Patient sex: M
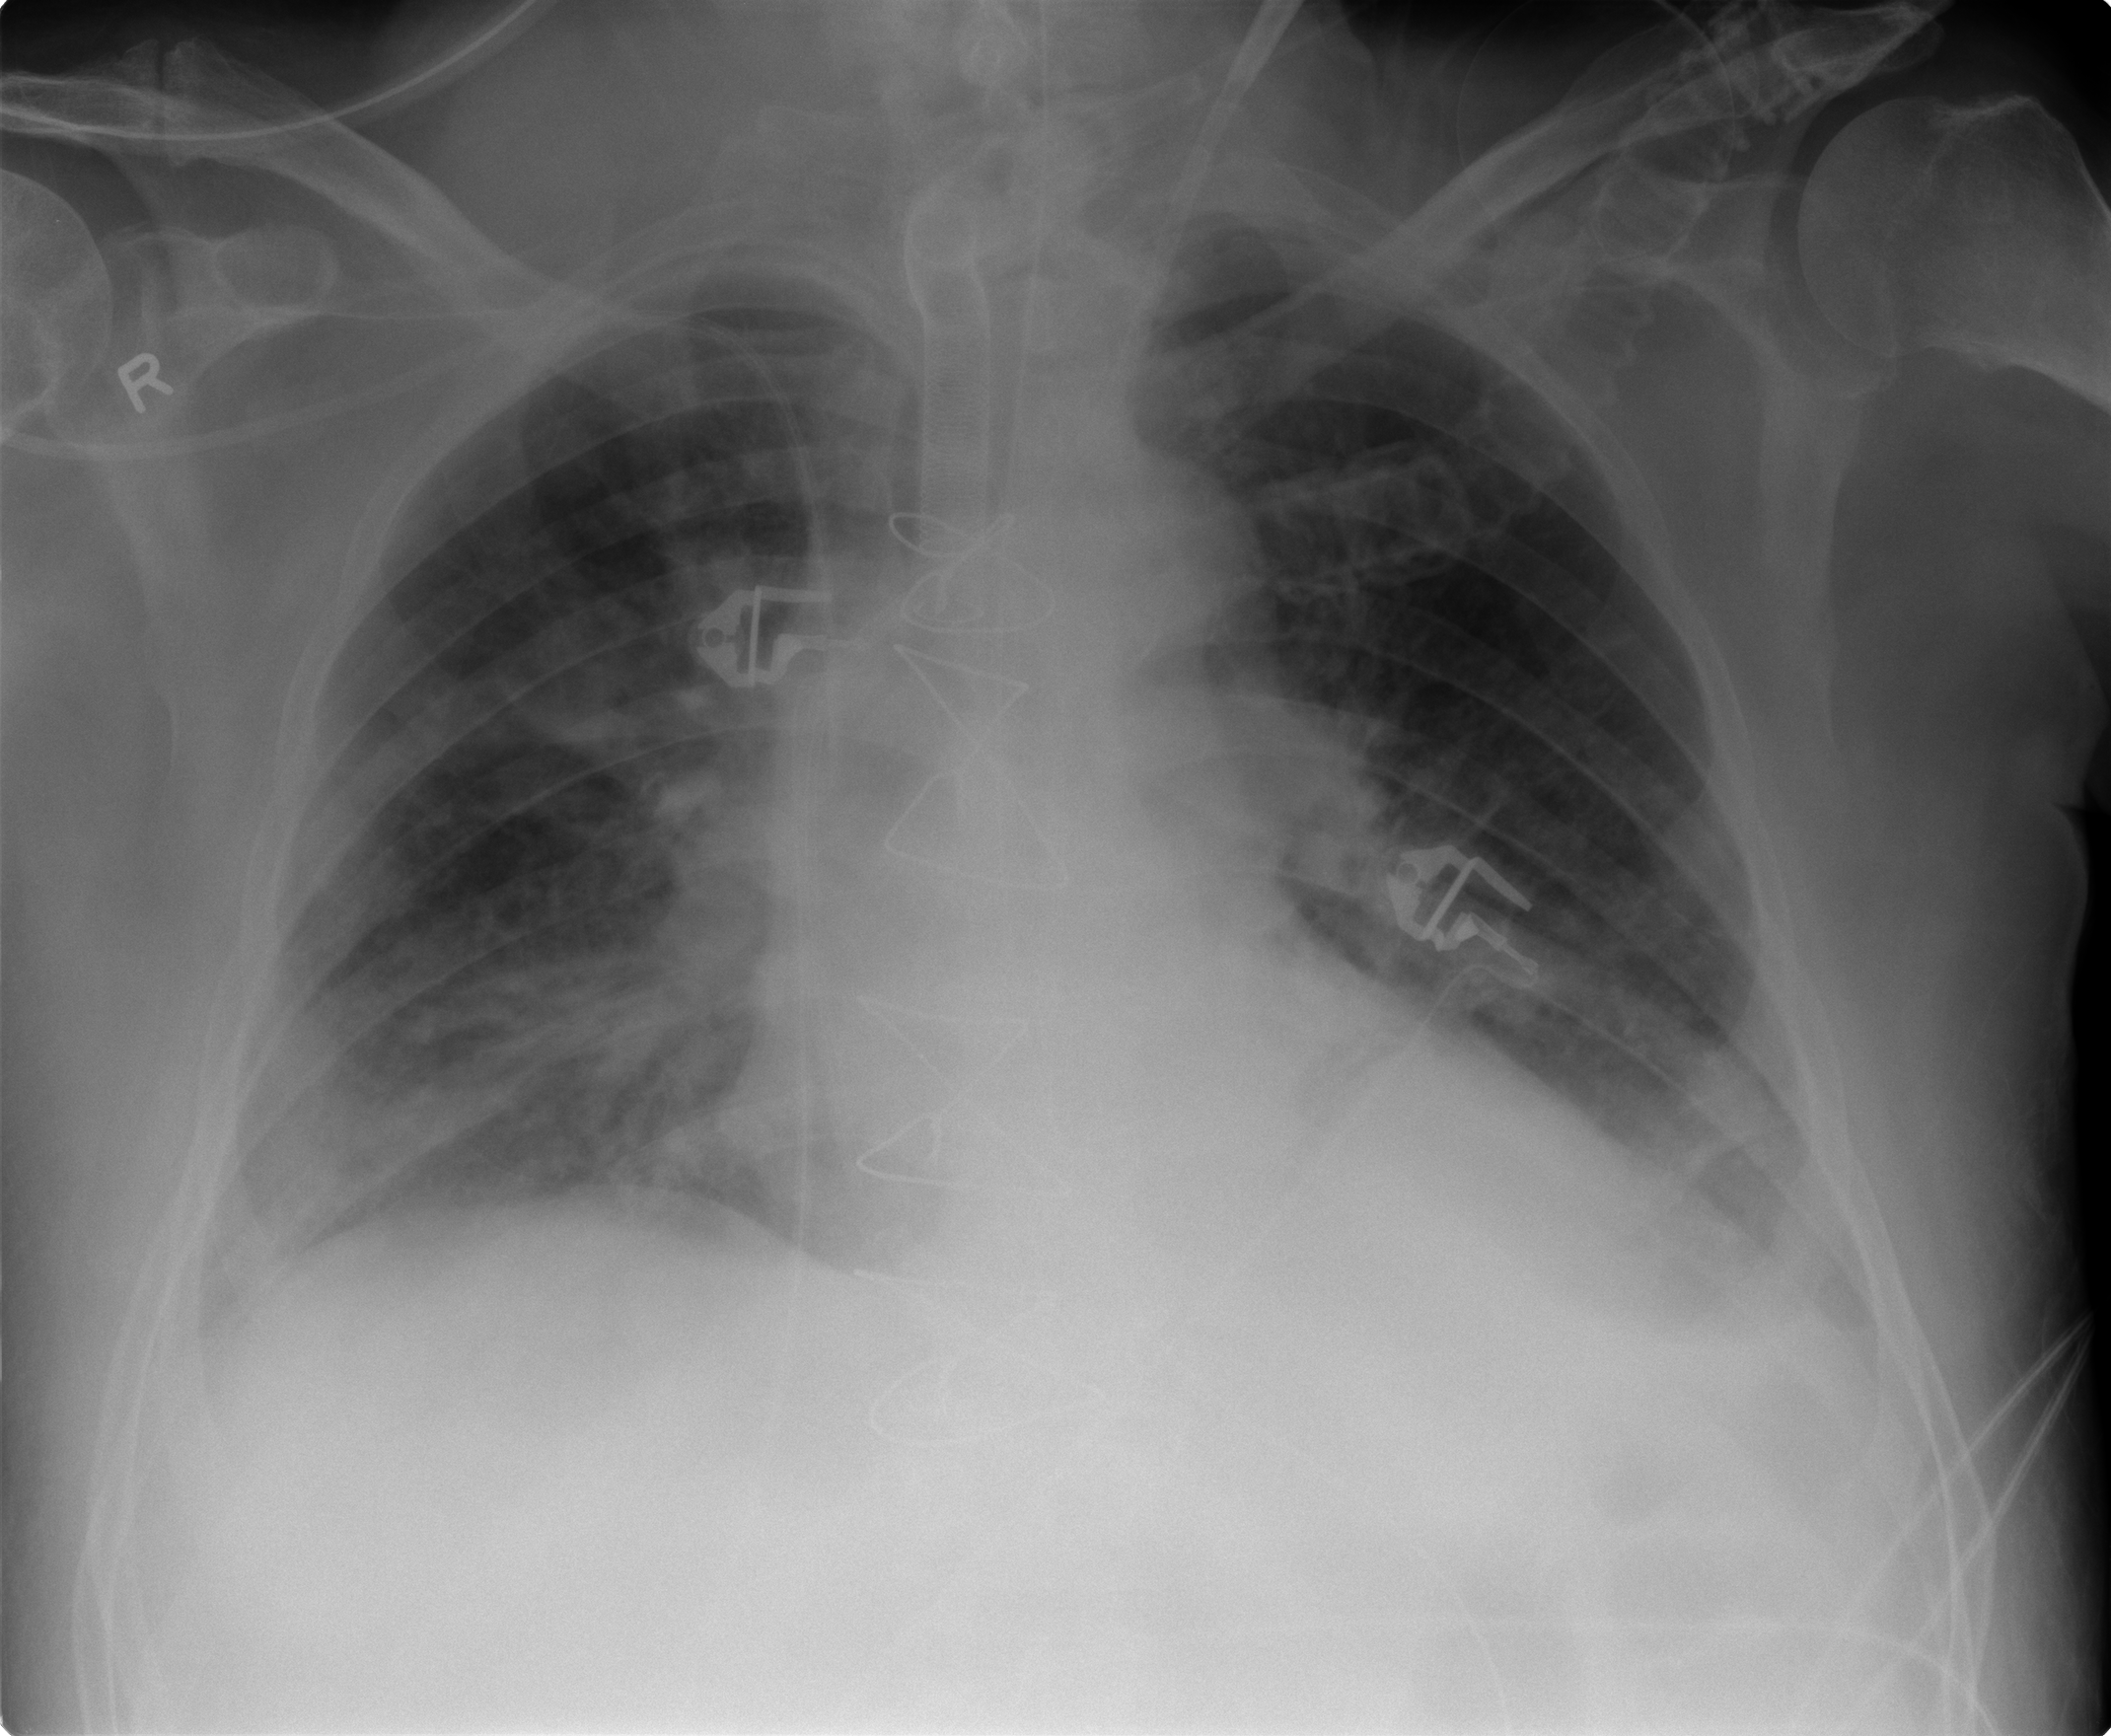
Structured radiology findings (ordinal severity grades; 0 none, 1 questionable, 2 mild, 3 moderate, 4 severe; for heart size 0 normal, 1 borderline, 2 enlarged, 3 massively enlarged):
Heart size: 1
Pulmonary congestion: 1
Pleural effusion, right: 0
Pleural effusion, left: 1
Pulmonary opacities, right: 2
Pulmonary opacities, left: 2
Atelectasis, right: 2
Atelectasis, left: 2